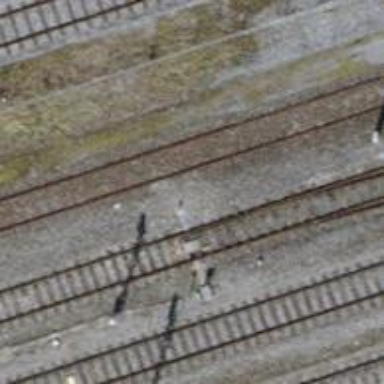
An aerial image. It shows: Railway switch.